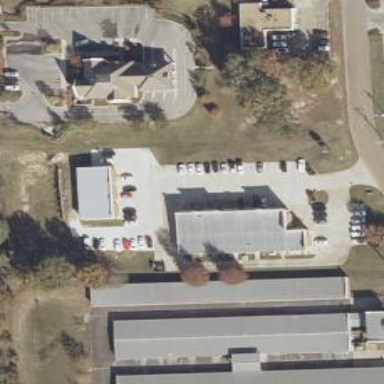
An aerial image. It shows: Healthcare clinic.